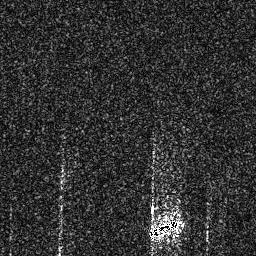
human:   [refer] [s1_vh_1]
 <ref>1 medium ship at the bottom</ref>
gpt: <box>[[57, 84, 69, 93, 0]]</box>